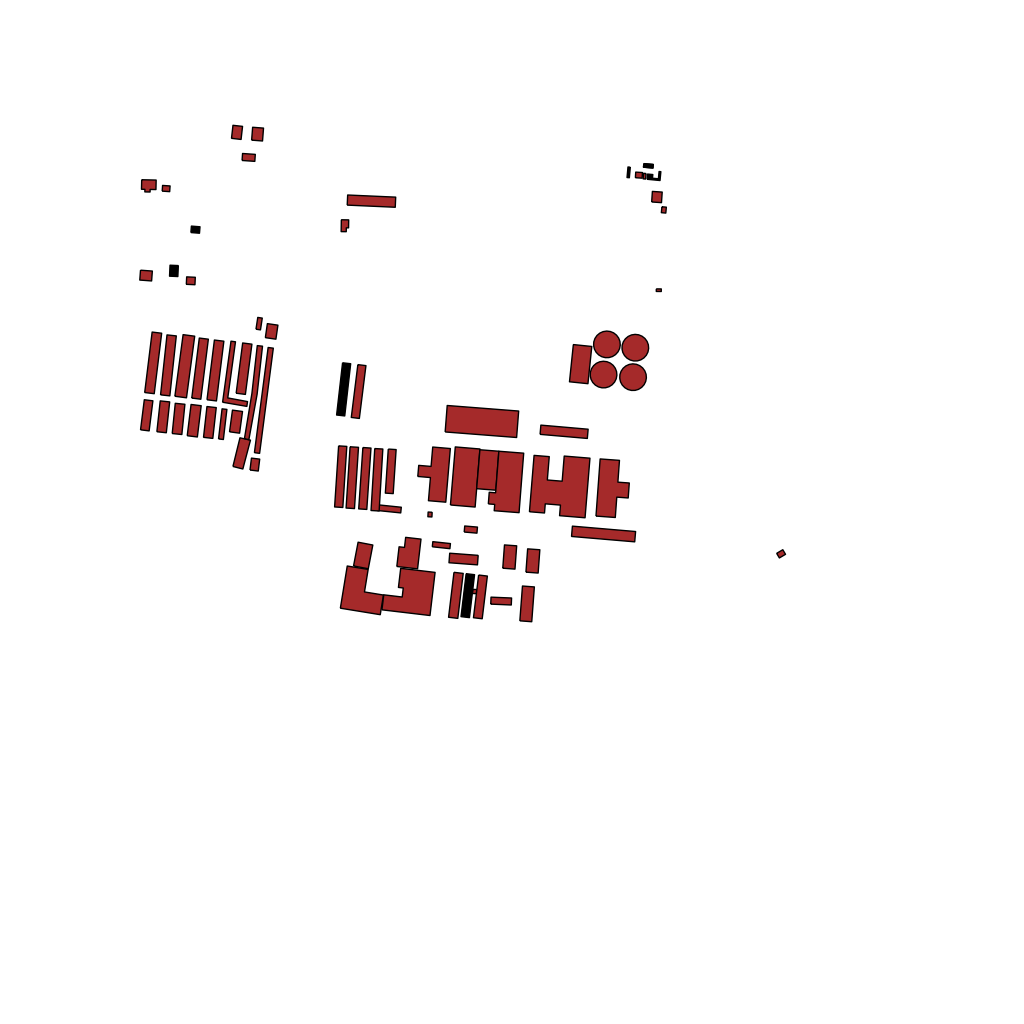
Tags: overhead vector_map, agriculture, industrial, recreation, residential, special, individual_rise, density_1, Building, Facility, 1.0 km²